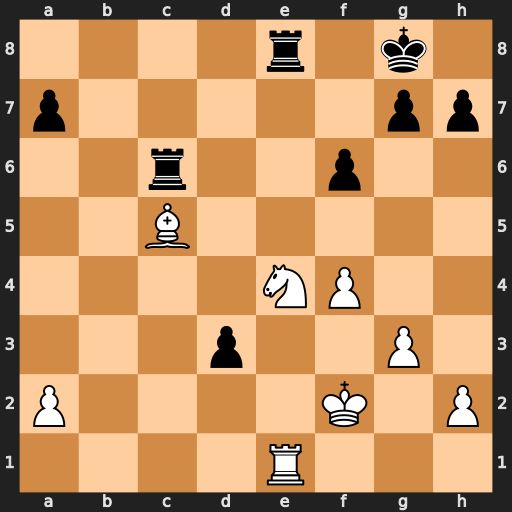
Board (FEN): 4r1k1/p5pp/2r2p2/2B5/4NP2/3p2P1/P4K1P/4R3
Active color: w
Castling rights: -
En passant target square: -
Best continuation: Nxf6+ gxf6 Rxe8+